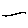
Label: line